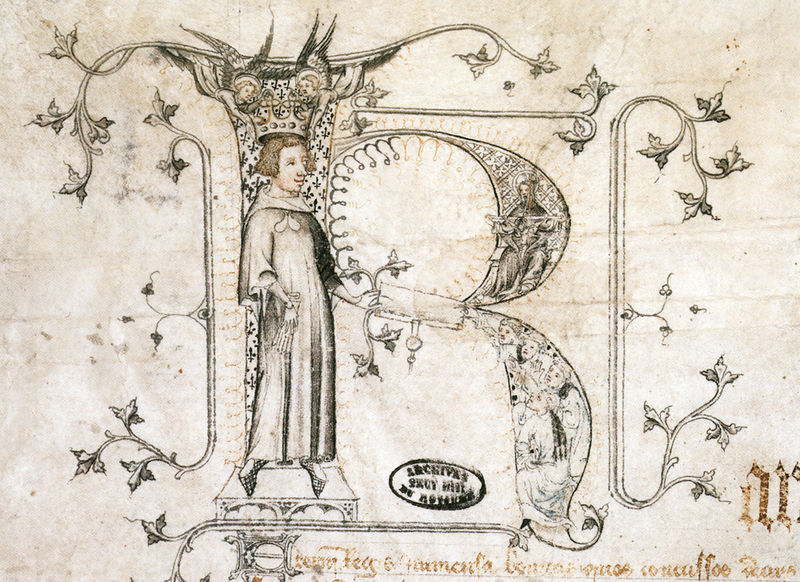
Titel: Karl V. gründet die Sainte-Chapelle von Schloss Vincennes
Institution: Paris, Archives nationales
Schlagwörter: blätter, flügel, gott, mann, haar, mund, nase, zeichnung, ornament, sockel, haare, blatt, krone, engel, engelchen, ranken, schrift, schuhe, könig, buch, text, stempel, schuh, heiligenschein, mittelalter, lilien, david, anbetung, putti, arabeske, latein, anfangsbuchstabe, majuskel, blazz, illumination, r, pergamnet